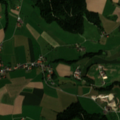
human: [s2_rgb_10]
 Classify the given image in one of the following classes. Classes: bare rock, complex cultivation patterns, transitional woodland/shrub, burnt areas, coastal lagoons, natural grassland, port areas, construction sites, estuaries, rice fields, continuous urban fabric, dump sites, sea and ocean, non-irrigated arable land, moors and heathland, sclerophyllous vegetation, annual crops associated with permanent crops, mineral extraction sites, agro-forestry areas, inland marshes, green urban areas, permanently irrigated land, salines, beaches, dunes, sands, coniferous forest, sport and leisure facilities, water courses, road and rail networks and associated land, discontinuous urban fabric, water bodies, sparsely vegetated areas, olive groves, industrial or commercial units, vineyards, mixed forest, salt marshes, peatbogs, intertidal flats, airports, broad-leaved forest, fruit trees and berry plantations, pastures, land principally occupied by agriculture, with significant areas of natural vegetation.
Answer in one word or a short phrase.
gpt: non-irrigated arable land, land principally occupied by agriculture, with significant areas of natural vegetation, coniferous forest, transitional woodland/shrub